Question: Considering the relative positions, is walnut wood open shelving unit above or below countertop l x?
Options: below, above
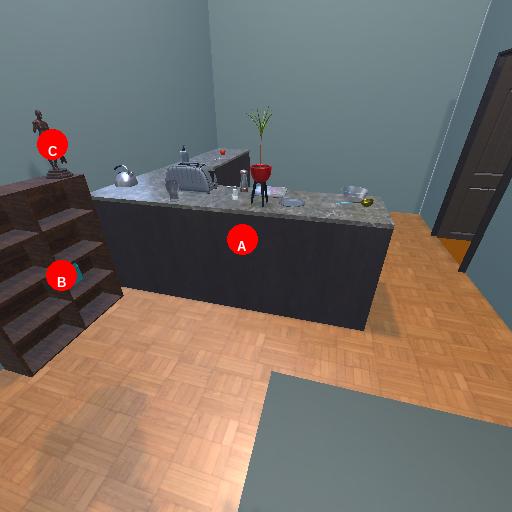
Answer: below